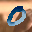
Label: 0